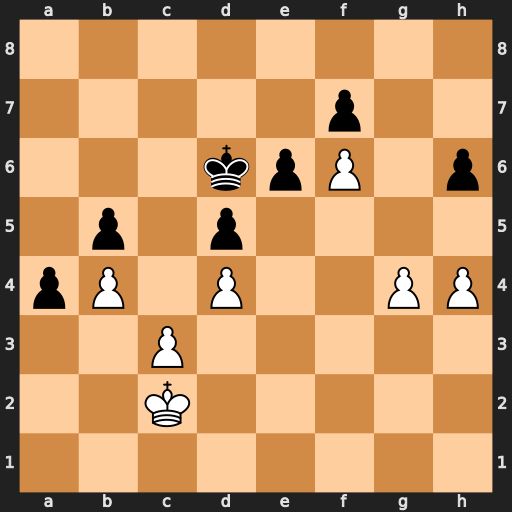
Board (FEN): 8/5p2/3kpP1p/1p1p4/pP1P2PP/2P5/2K5/8
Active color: w
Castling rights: -
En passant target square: -
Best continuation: h5 e5 g5 hxg5 h6